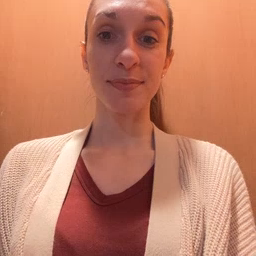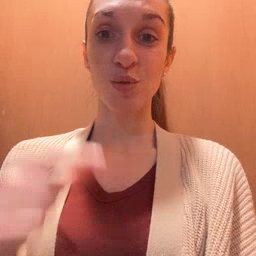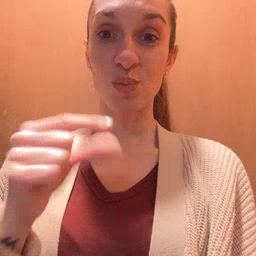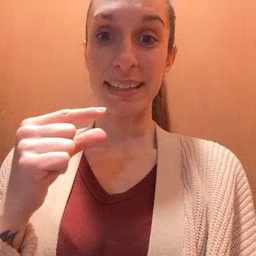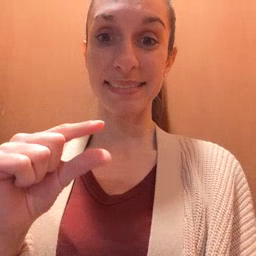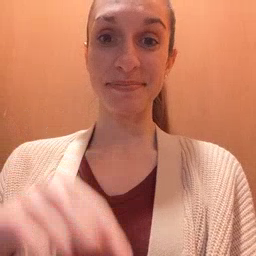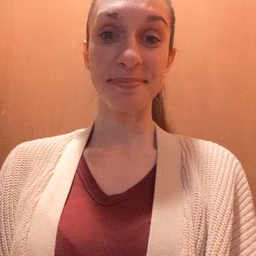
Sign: green